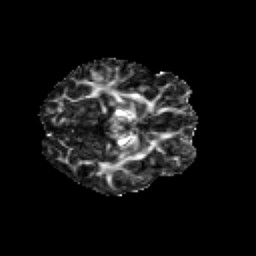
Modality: FA
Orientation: axial
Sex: female
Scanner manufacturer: siemens
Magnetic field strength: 3 T
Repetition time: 5 s
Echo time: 0.071 s